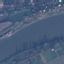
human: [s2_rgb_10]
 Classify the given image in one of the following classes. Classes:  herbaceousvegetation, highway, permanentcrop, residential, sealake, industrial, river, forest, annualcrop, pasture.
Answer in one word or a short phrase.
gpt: River